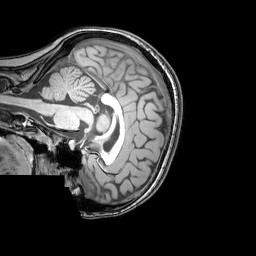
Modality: T1w
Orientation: sagittal
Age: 26
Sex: female
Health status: healthy
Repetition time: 0.081 s
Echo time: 0.037 s